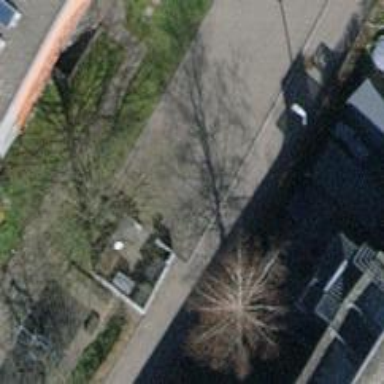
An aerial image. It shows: Paved footway.